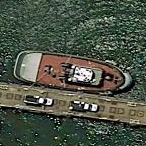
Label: Towing_vessel